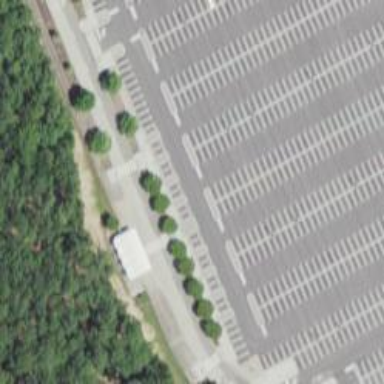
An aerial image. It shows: Parking space.